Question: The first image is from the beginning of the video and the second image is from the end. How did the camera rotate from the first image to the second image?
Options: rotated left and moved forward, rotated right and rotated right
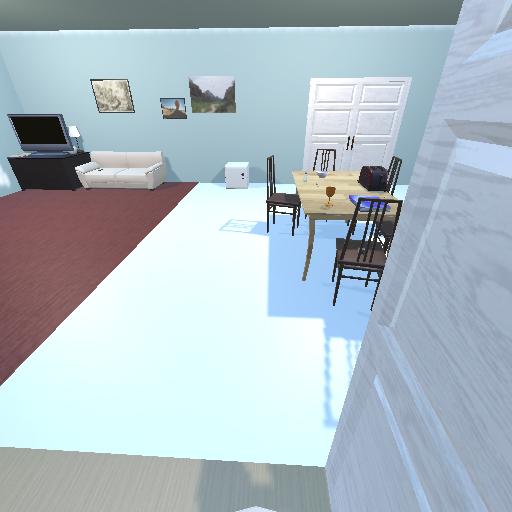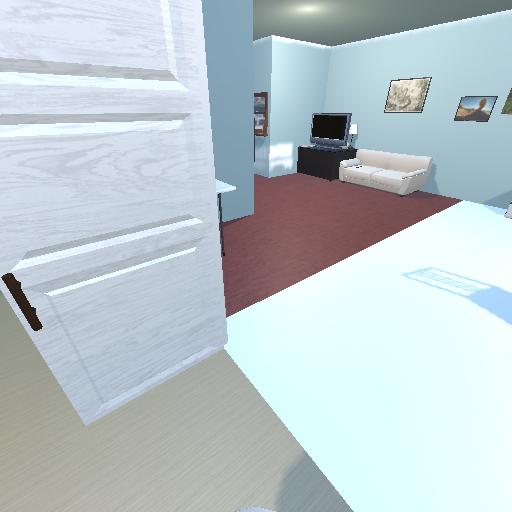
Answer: rotated left and moved forward